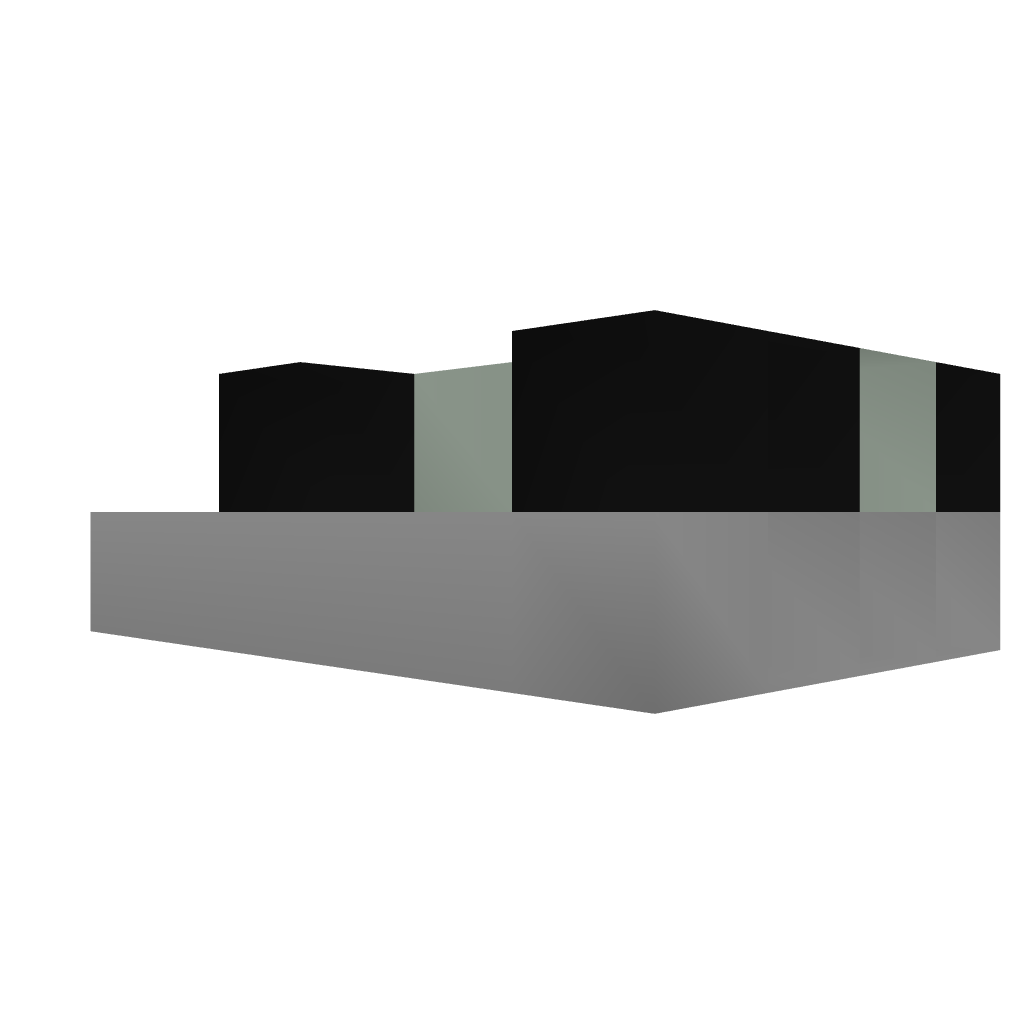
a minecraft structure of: Stack sequencer base cell